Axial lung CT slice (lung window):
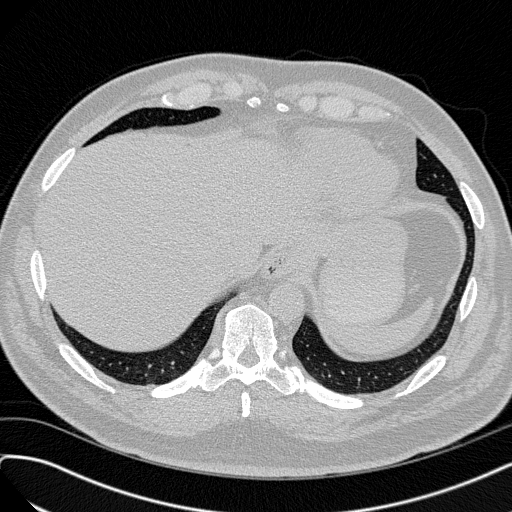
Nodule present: no